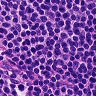
Metastatic tissue present: no